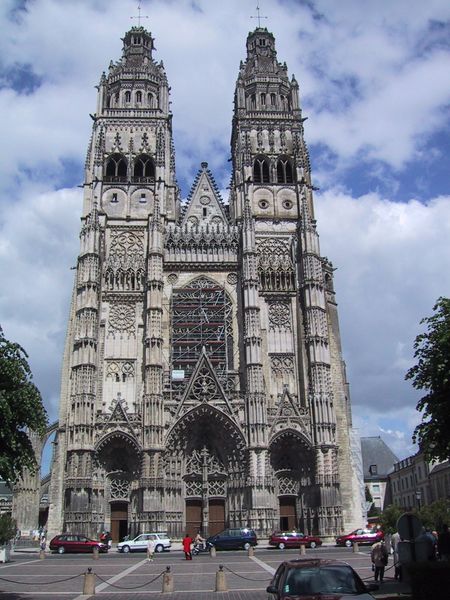
Titel: Kathedrale St. Gatien von Tours
Standort: Tours, Kathedrale St. Gatien (EU - F)
Schlagwörter: blau, himmel, weiß, wolken, bäume, menschen, fenster, holz, pfeiler, straße, säulen, rot, leute, architektur, stein, häuser, kirche, gotik, fassade, kette, dächer, platz, auto, rundbogen, ornamente, verzierung, foto, fotografie, bögen, eingang, gerüst, kreuz, türme, balustrade, dom, rippen, ketten, münster, kathedrale, portal, tore, kreuze, gotisch, rosette, streben, wasserspeier, verzierungen, autos, masswerk, gebälk, tympanon, poller, fensterrose, fialen, touristen, pkw, fahrbahn, gebaeude, 1500, stuetzen, restaurationsarbeiten, rosett, druchg, failen, tympanum